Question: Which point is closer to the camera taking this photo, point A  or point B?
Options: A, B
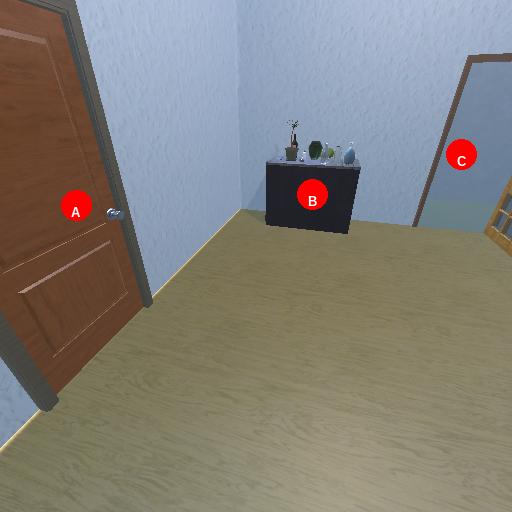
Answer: A